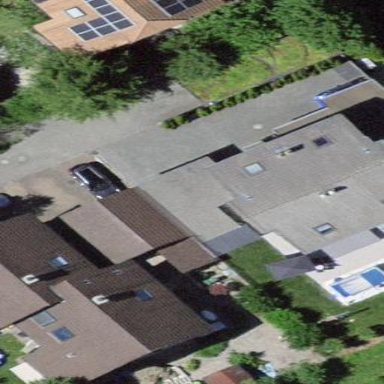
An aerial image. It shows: Residential building.